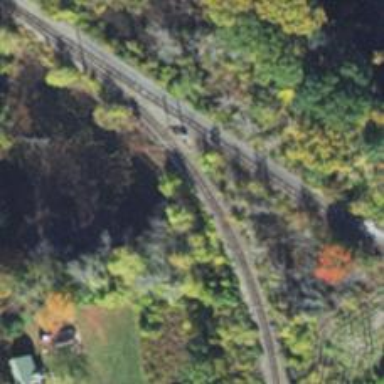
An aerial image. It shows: Railway signal.